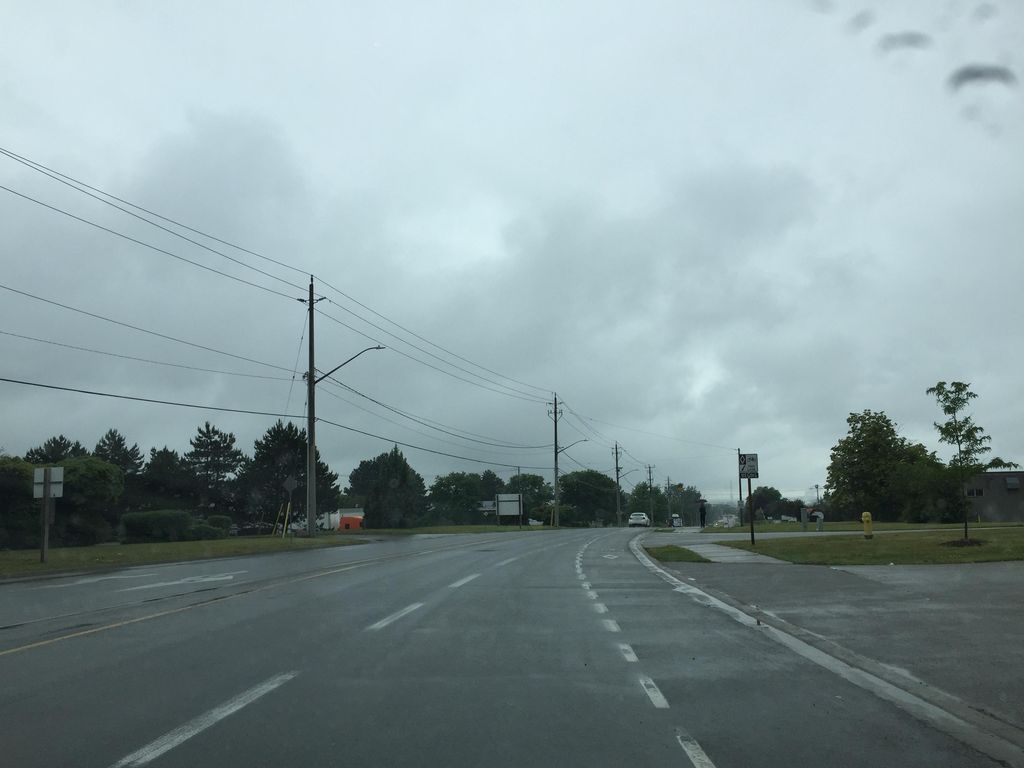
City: kitchener-waterloo